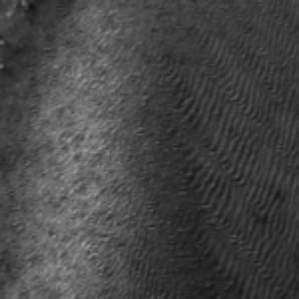
Label: frost